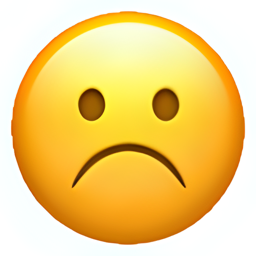
Name: white frowning face
Emoji: ☹
Group: Smileys & Emotion
Sub-group: face-concerned